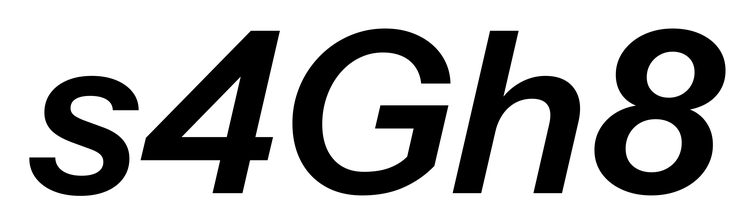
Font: InstrumentSans-Italic_SemiBold_Italic